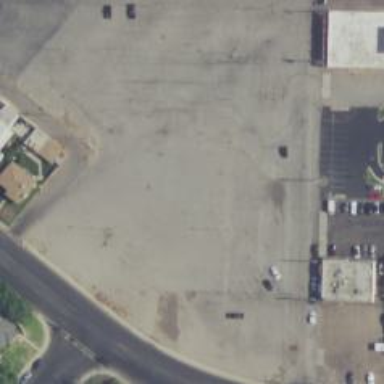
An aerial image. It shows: Parking area with asphalt surface.